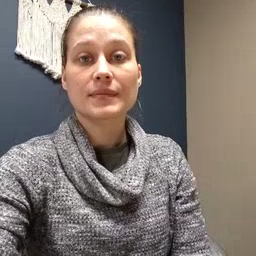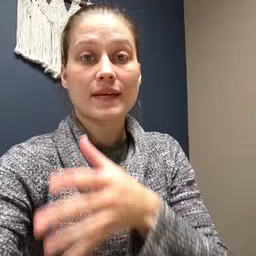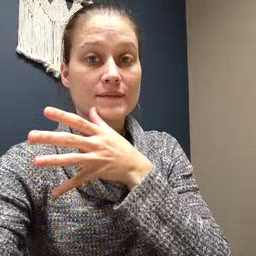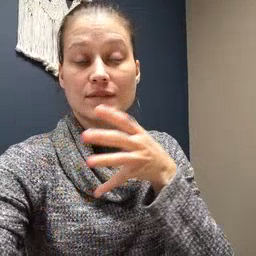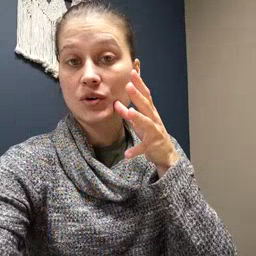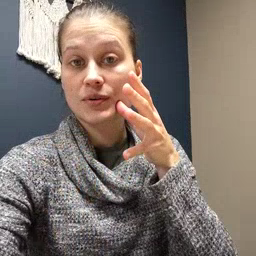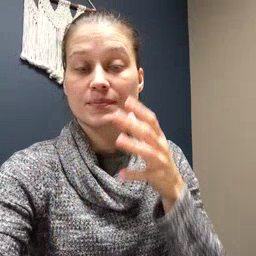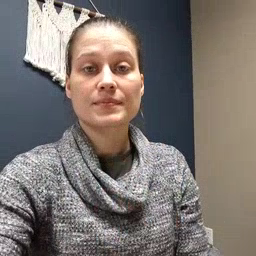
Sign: farm